Field crop: maize
Growth stage: 2
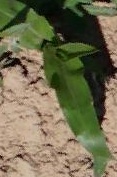
Species: maize